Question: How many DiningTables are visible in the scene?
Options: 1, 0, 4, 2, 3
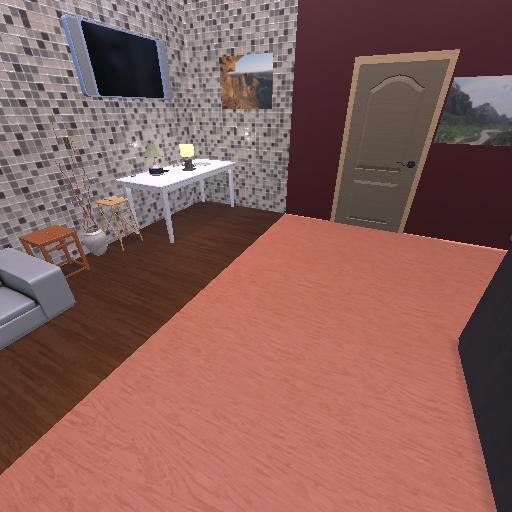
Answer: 1